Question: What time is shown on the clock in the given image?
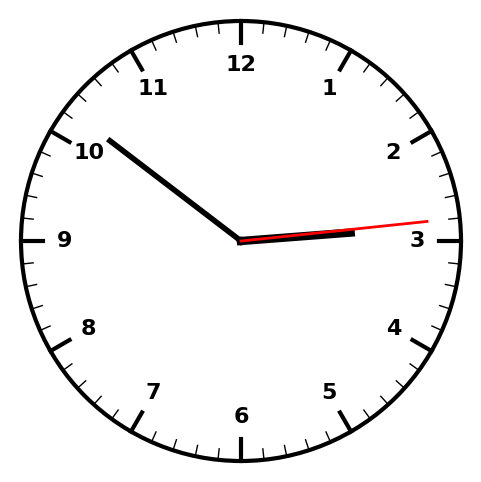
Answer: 02:51:14